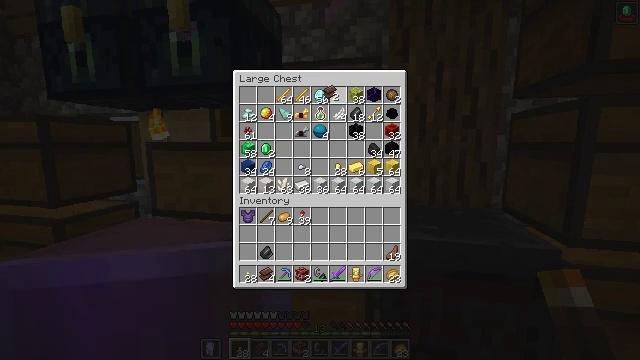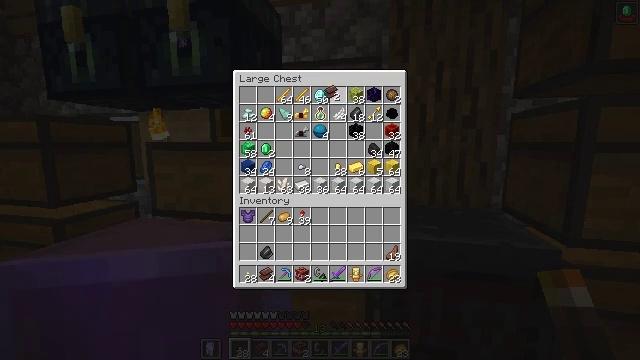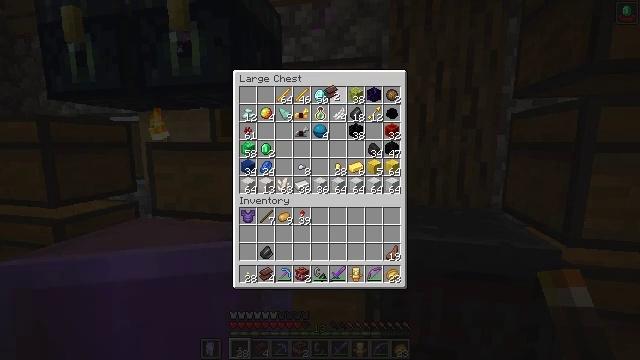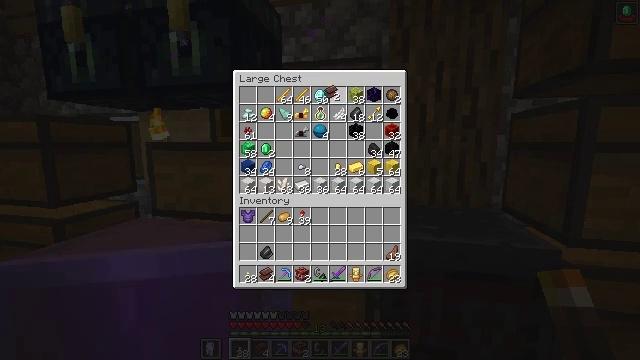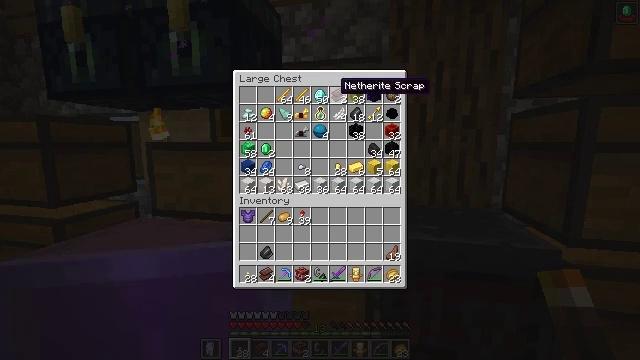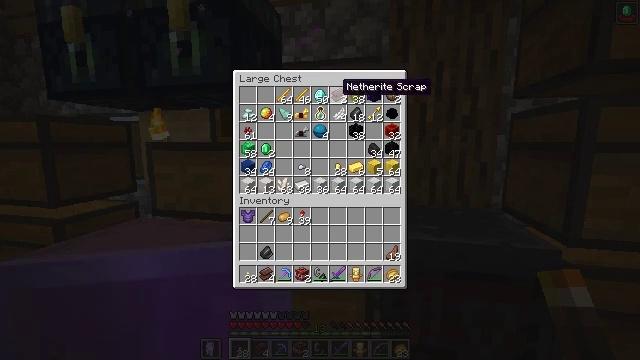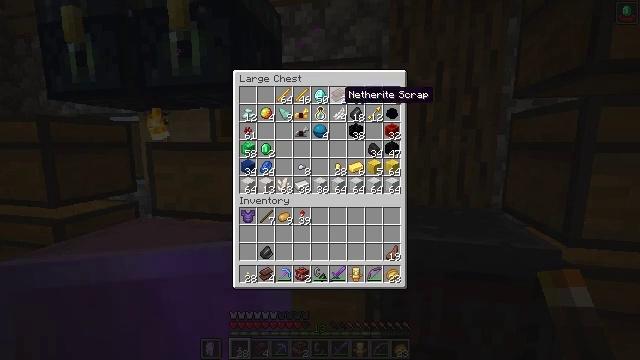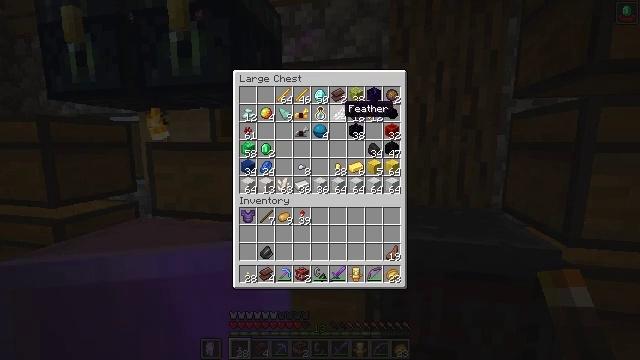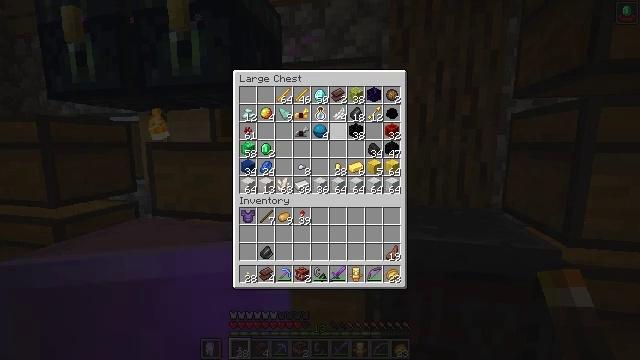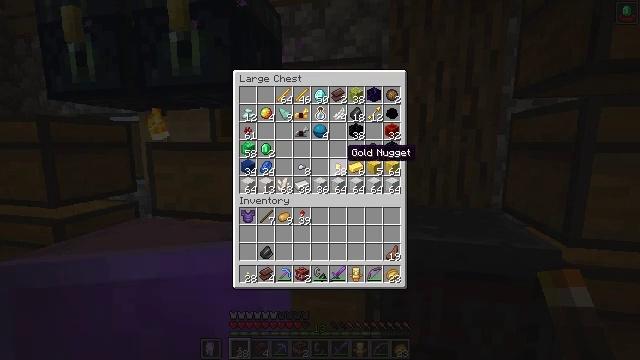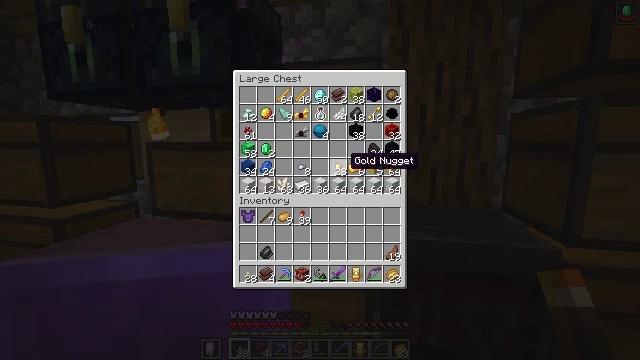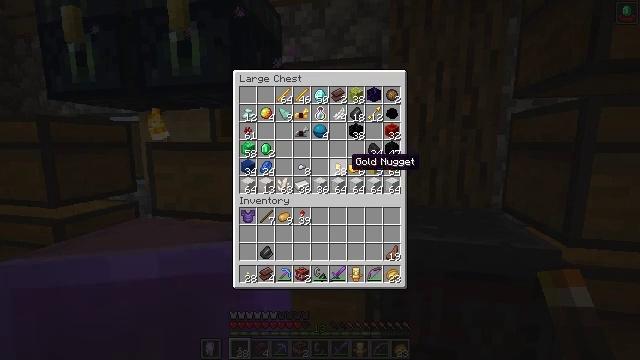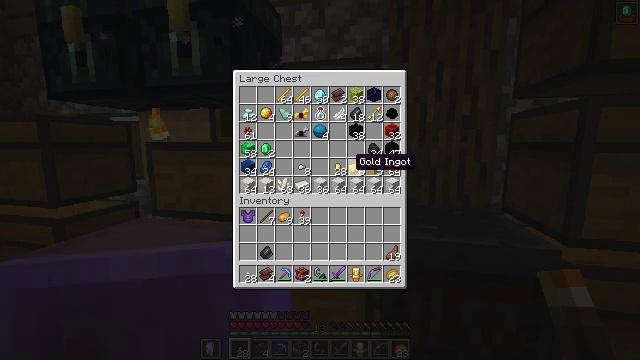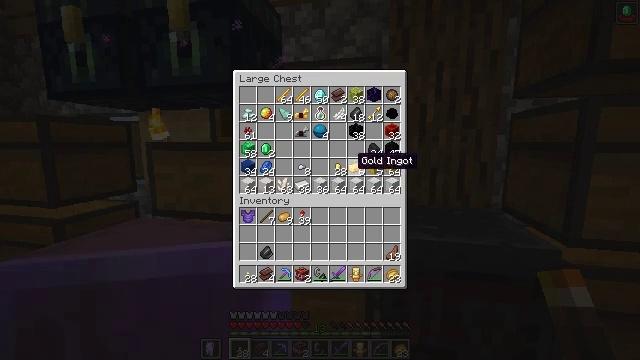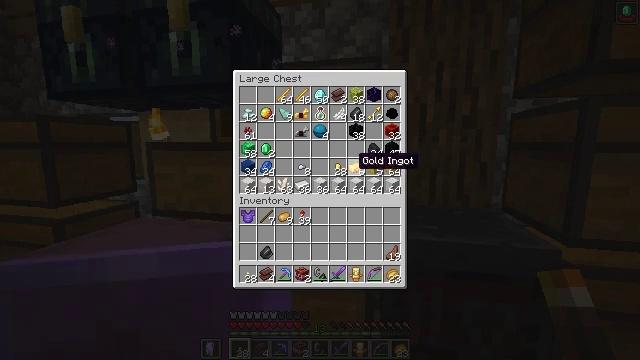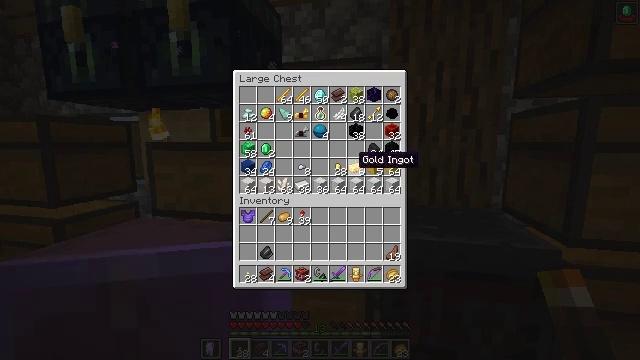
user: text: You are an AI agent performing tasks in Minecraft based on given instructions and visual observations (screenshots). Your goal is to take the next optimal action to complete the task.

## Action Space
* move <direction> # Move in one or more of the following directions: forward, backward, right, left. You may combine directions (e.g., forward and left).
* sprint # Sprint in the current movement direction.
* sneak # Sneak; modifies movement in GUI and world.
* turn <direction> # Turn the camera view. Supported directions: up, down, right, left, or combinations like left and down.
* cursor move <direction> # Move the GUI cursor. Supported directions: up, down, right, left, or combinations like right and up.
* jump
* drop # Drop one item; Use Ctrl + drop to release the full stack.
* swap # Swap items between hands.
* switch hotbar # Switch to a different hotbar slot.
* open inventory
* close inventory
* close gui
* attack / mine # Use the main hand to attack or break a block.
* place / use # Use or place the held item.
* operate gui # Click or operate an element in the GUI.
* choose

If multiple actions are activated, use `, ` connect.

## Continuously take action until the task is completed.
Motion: motion action
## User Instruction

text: Use the crafting table to make a netherite ingot.
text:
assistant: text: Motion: no_op
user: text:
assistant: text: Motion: operate gui
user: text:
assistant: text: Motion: operate gui
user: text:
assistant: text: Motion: no_op
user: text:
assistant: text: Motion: no_op
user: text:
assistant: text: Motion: cursor move down
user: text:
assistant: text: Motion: cursor move down
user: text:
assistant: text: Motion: cursor move down
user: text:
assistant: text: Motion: cursor move down
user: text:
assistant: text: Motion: cursor move down
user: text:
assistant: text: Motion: no_op
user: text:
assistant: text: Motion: no_op
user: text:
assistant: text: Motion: no_op
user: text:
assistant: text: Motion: no_op
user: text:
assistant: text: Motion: no_op
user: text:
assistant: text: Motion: operate gui
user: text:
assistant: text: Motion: operate gui
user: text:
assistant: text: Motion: cursor move down
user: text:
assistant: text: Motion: cursor move down
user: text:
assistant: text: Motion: cursor move down
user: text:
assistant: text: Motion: cursor move down
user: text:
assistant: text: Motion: no_op
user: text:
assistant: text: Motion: operate gui
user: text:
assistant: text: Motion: operate gui
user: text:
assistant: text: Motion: no_op
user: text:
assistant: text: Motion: no_op
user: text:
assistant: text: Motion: no_op
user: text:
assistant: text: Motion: no_op
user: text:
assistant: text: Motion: close gui
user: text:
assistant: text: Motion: turn left and down, open inventory